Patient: sex M, age 80
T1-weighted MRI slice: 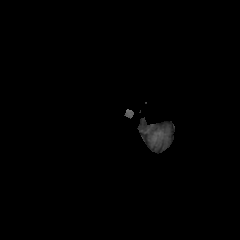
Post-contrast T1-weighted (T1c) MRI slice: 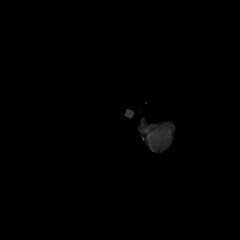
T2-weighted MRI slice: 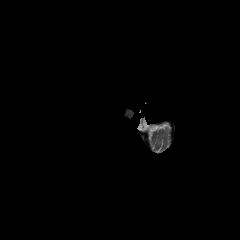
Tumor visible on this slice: no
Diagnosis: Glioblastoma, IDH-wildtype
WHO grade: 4